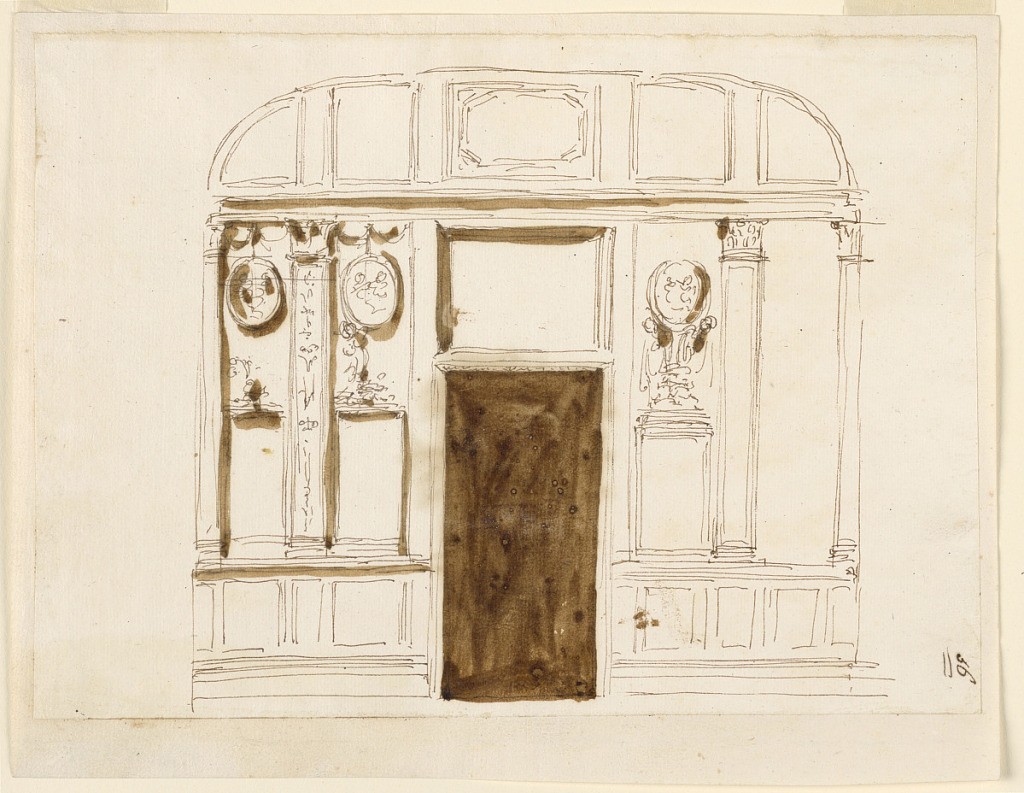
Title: Elevation, End Wall of the Noble Cabinet, Palazzo Altieri, Rome
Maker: Giuseppe Barberi, Italian, 1746–1809
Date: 1789–1793
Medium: Pen and brown ink, brush and brown wash on off-white laid paper, lined
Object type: Drawing
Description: Elevation, End Wall of the Noble Cabinet, Palazzo Altieri, Rome.